Question: I want to make a edit note and draw a paper line in background of that. Like the image below (as you can see, either vertical and horizontal line):

I don't know how can I draw it and how can I repeat it?
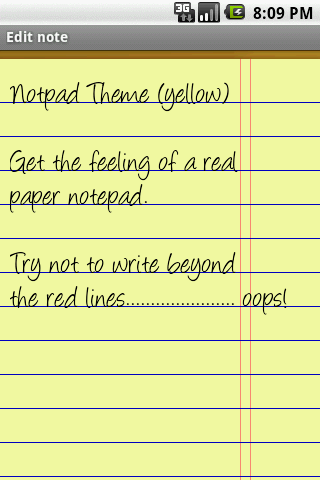
Answer: Here is the answer for your problem <URL>
Of course you can implement it in textview (linked topic is about edittext) but it is quite the same operation (i think :D ).
To use it in your xml you have to write instead of 'TextView' your package path to custom widget class i.e. 'com.example.notepad.linkededit'

Example:
'''
<RelativeLayout xmlns:android="http://schemas.android.com/apk/res/android"
xmlns:tools="http://schemas.android.com/tools"
android:layout_width="match_parent"
android:layout_height="match_parent"
tools:context=".MainActivity" >
<com.example.notepadline.LinedEditText
android:id="@+id/tv"
android:layout_width="match_parent"
android:layout_height="wrap_content"
android:singleLine="false"
android:text="AAAA AAAA AAA AAAA AAAA AAA AAAA AAAA AAA AAAA AAAA AAA AAAA AAAA AAA AAAA AAAA AAA" />
</RelativeLayout>
'''
The rest of information is in reference link.